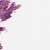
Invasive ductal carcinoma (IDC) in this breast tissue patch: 0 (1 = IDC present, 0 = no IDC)